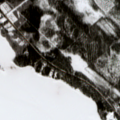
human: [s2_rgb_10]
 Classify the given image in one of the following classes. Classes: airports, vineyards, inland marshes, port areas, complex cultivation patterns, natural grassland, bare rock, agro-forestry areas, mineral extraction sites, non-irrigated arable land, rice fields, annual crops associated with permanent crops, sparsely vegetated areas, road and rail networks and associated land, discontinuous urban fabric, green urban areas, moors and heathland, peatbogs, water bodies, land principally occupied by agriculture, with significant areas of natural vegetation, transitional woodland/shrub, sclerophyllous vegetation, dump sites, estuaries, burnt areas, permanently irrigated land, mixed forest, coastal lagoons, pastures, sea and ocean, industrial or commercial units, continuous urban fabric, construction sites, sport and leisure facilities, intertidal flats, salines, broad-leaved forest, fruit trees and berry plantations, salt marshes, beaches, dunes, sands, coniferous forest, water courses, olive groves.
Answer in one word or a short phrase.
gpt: coniferous forest, water bodies